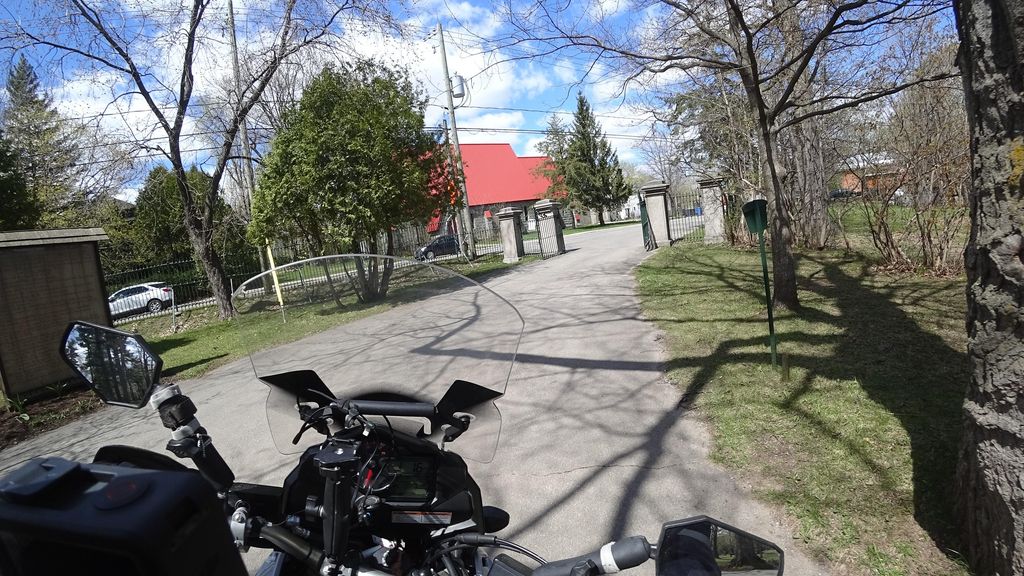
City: quebec_city